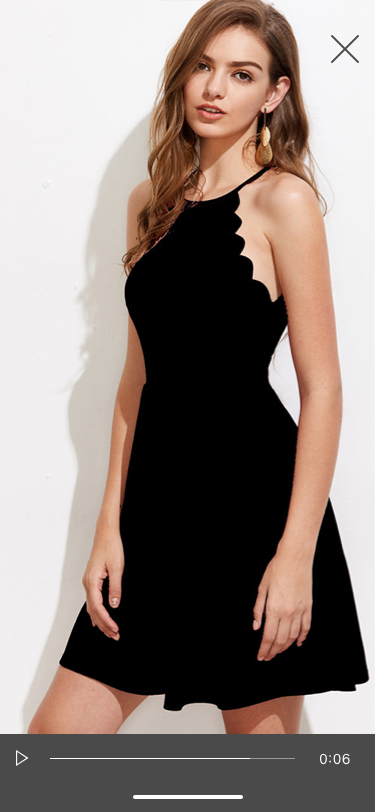
Text in this UI design:
0:06